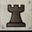
Piece: bR